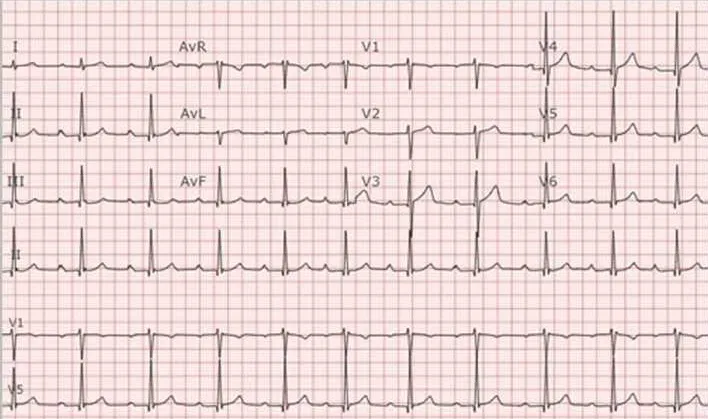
Follow up ECG showing normal sinus rhythm with first degree AV block and a PR interval of 280 ms.
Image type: electrography (ekg)